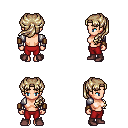
a pixel art fantasy rpg character, female body template, human, light skin, steel arm armor, red pants, white blonde princess hairstyle, leather bracers, maroon shoes, four views (front, back, left, right), 2x2 character sprite sheet, small pixel art, hard edges, no anti-aliasing